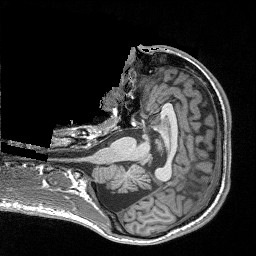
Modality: T1w
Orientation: axial